Question: I am trying to get my 'background-image' to fit around my video and every time I try making it bigger the top get cut off and I can't seem to make it actually fit around the video and look good.
I want the image to be a border to my video. I am pretty sure it has something to do with the image going out side the video div, but I could be mistaken. Any help appreciated!
HTML:
'''
<div class="videos">
<div id="video1">
<iframe width="450" height="315" src="https://www.youtube.com/embed/vr0dXfQQfNU" frameborder="0" allowfullscreen></iframe>
</div>
<div id="video2">
<iframe width="450" height="315" src="https://www.youtube.com/embed/fevkx229XBs" frameborder="0" allowfullscreen></iframe>
<!--h <img src="images/vidborder2.png" class="vidborder2">-->
</div>
</div>
'''
CSS:
'''
div#video1 {
float: right;
background-image: url(images/vidborder.png);
background-repeat: no-repeat;
display: table-cell;
vertical-align: middle;
text-align: center;
}
div#video2 {
background-image: url(images/vidborder2.png);
background-repeat: no-repeat;
display: table-cell;
vertical-align: middle;
text-align: center;
background-size: 80%;
background-position: center;
}
.videos {
margin-top: 40px;
}
'''
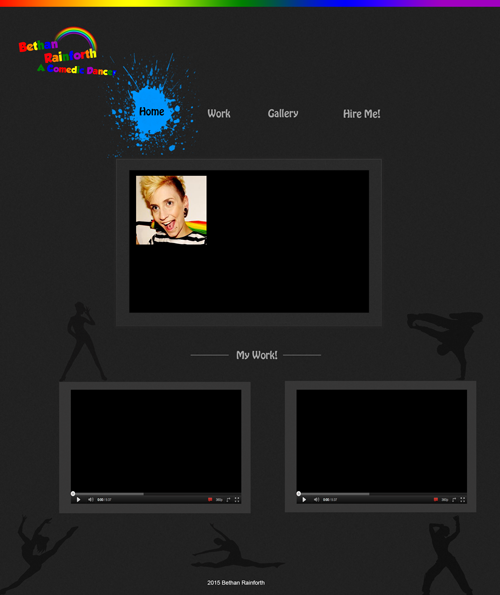
Answer: You got very close to the solution.
> I am pretty sure it has something to do with the image going out side the video div, but I could be mistaken.
The image won't go outside the 'div'.
For the image to look like the border of the video, we have to add 'padding' to the 'div'. (Also mentioned by @tylerism in comments)
Check out this <URL>.
Following are the changes I did in your code.
'''
text-align: center;
background-size: 80%;
'''
'''
padding: 10px 10px;
'''
I used this <URL> for testing purpose. You can replace the url.